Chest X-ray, AP view. Patient: 62 years old, sex M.
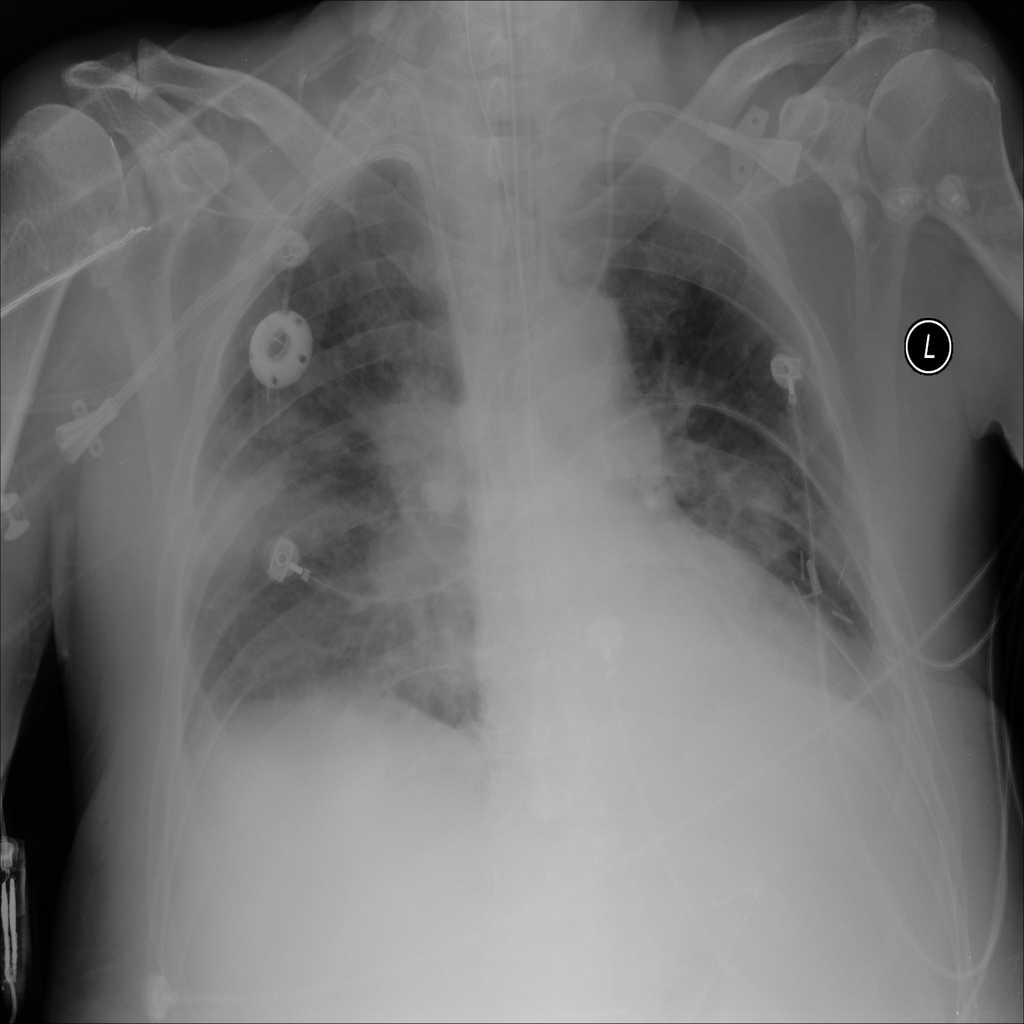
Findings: No Finding